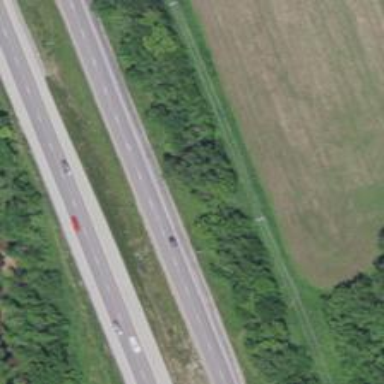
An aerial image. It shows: Trunk highway with expressway features.